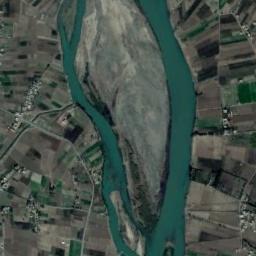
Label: river